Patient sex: M
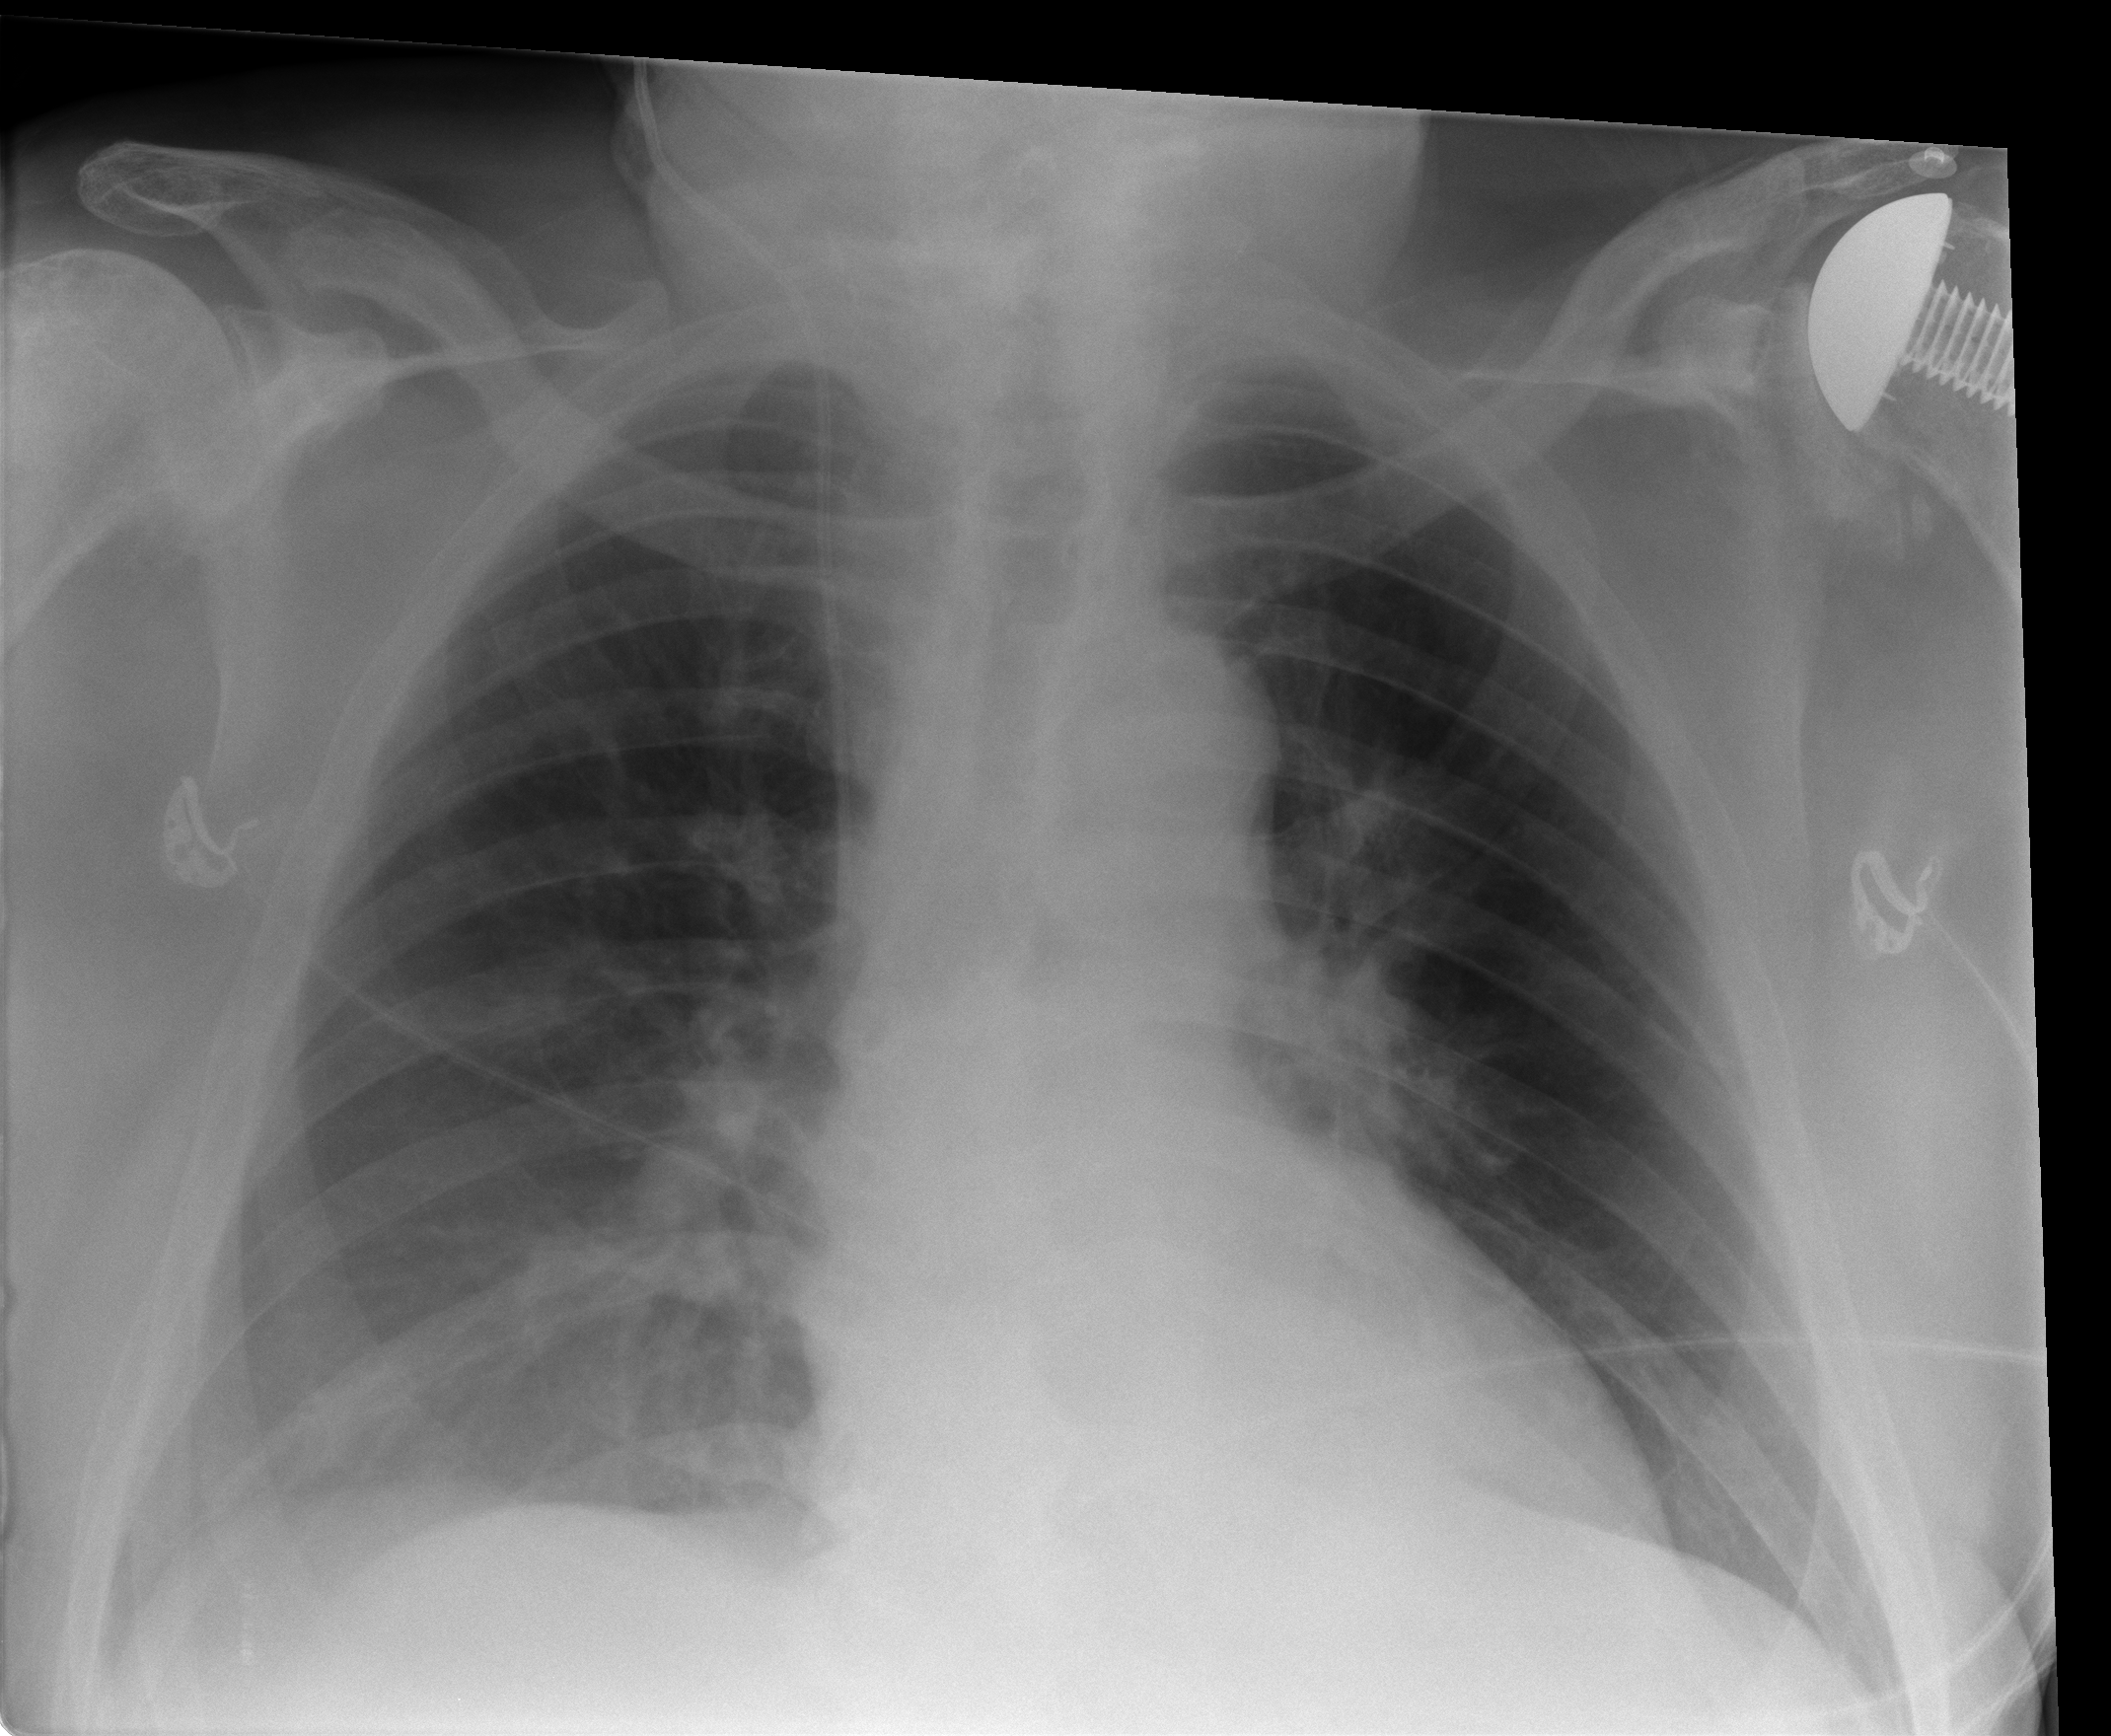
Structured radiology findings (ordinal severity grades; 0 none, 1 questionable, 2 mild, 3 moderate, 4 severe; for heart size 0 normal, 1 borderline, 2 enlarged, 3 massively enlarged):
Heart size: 0
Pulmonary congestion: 0
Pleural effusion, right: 1
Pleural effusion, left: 0
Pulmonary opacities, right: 0
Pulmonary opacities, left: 0
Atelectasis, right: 0
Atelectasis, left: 0